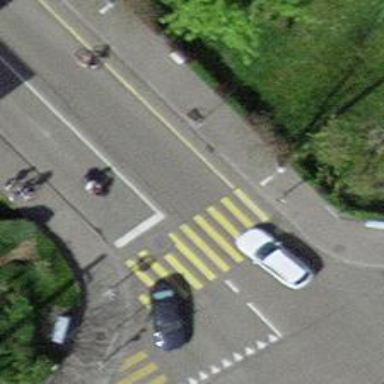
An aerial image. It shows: Zebra crossing on the road.